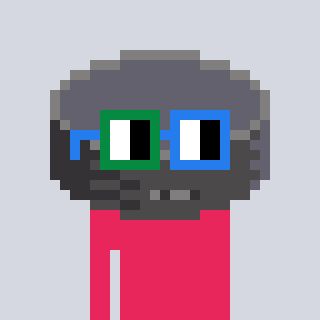
a pixel art character with square green and blue glasses, a hockey puck-shaped head and a redpinkish-colored body on a cool background